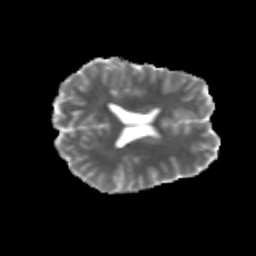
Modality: MD
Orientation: axial
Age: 20
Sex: female
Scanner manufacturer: siemens
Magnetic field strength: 3 T
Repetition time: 3.5 s
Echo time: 0.125 s